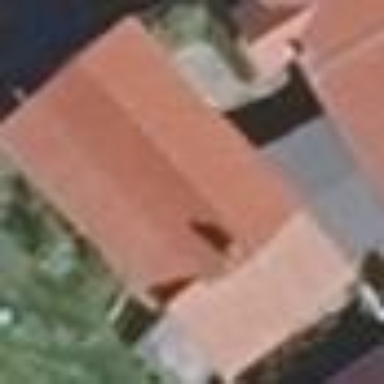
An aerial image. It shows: Building.